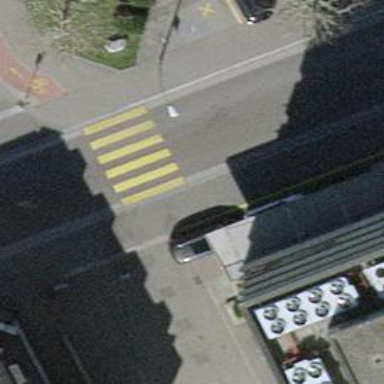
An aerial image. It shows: Marked zebra crossing on the road.